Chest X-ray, PA view. Patient: 46 years old, sex M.
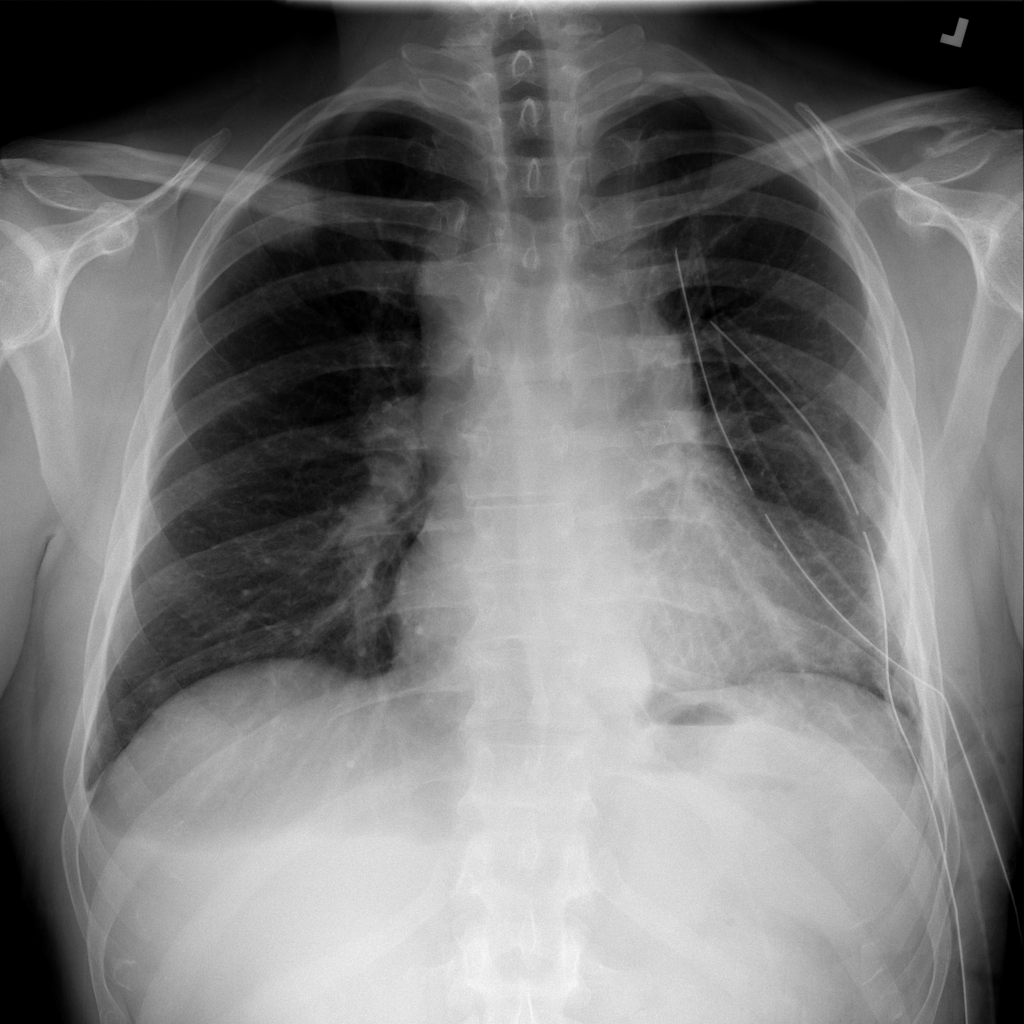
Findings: Emphysema, Infiltration, Mass, Pneumothorax